Field crop: maize
Growth stage: 2
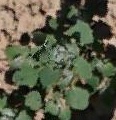
Species: chenopodium